Question: Firstly I have a working solution but its prone to failure.
I would like to turn on my amp from Logitech Squeeze Center.
- - -
I have been able to send CEC commands from the player to the Amp to turn it on.
I further developed (with help from snippets of code from around the web) the solution so that the interface in SqueezeCenter, when the power button has been pressed sends a TCP packet to the player where the player runs a bash script and in turn sends a CEC command to the AMP - powering it on.

The Perl plugin that sends the packet when the relevant players power button is pressed I have it set to just send packets to the specific dining room player - but I would like it in the future to find the IP of the player that had its power button pressed and send a packet to that instead.
'''
package Plugins::PowerMonitor::Plugin;
use strict;
use IO::Socket;
use Slim::Utils::Log;
use Slim::Control::Request;
my $log = Slim::Utils::Log->addLogCategory(
{ category => 'plugin.powerMonitor',
defaultLevel => 'ERROR',
description => getDisplayName(),
}
);
sub getFunctions {
return '';
}
sub getDisplayName {
return 'PLUGIN_POWER_MONITOR';
}
sub initPlugin {
$log->debug("initPlugin");
# Subscribe to power events
Slim::Control::Request::subscribe( \&powerCallback, [ ['power'] ] );
}
sub shutdownPlugin {
$log->debug("shutdownPlugin");
Slim::Control::Request::unsubscribe( \&powerCallback );
}
sub powerCallback {
$log->debug("powerCallback");
my $request = shift;
my $client = $request->client() || return;
my $sock = IO::Socket::INET->new(
Proto => 'tcp',
PeerPort => 6500,
PeerAddr => '192.168.0.31',
);
if ( !$sock ) {
$log->error("Could not create socket: $!");
return;
}
my $msg = $client->id() . ':' . $client->name() . ':' . $client->power() . $/;
$log->debug($msg);
my $rc = $sock->send($msg);
if ( !$rc ) {
$log->error("Send error: $!");
}
}
'''
The Bash script on the player - this sits as a daemon on the player listening for the packet on port 6500:
'''
#!/bin/bash
netcat -lk 6500 | while read line
do
if echo $line | grep -q 'Dining_Room:1'
then
powerStatus=$(echo "pow 5" | cec-client -s -d 1 |grep "power status" |cut -d ' ' -f 3)
if [ "$powerStatus" = "standby" ]; then
echo "Powering On Amp....."
echo "on 5" | cec-client -s -d 1
fi
elif echo $line | grep -q 'Dining_Room:0'
then
powerStatus=$(echo "pow 5" | cec-client -s -d 1 |grep "power status" |cut -d ' ' -f 3)
if [ "$powerStatus" = "on" ]; then
echo "Powering Off Amp....."
echo "standby 5" | cec-client -s -d 1
fi
fi
done
'''
A very hair brained elaborate setup but this is what I have to work with in terms of Perl plugins for Squeezebox.
I would like to know if there is a more stable way of doing this and what would that be - could I tweak the current setup to make it more stable - could I change the Perl script to write a file on the player instead of sending a packet and using netcat (this seams to be the place it breaks)
I don't know Perl but am quite versed with Linux and bash scripting
On the topic of it sending to the IP of the player it looks like it instantiates a $client and that has a method of name - I wonder what else is available in there - man I wish I knew Perl.
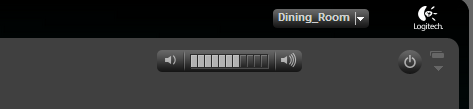
Answer: I decided to change my approach so that the server would SSH into the player and run the relevant script.
Initial tests show this is way more reliable than netcat. I couldn't get the key auth to work so had to put a password in the script.
Perl Script:
'''
package Plugins::PowerMonitor::Plugin;
use strict;
use warnings;
use IO::Socket;
use Slim::Utils::Log;
use Slim::Control::Request;
use Net::SSH::Any;
my $log = Slim::Utils::Log->addLogCategory( {
category => 'plugin.powerMonitor',
defaultLevel => 'ERROR',
description => getDisplayName(),
});
sub getFunctions {
return '';
}
sub getDisplayName {
return 'PLUGIN_POWER_MONITOR';
}
sub initPlugin {
$log->debug("initPlugin");
# Subscribe to power events
Slim::Control::Request::subscribe(
\&powerCallback,
[['power']]
);
}
sub shutdownPlugin {
$log->debug("shutdownPlugin");
Slim::Control::Request::unsubscribe( \&powerCallback );
}
sub powerCallback {
$log->debug("powerCallback");
my $request = shift;
my $client = $request->client() || return;
my $host = "192.168.0.31";
my $user = "pi";
my $pass = "myPassword";
my $ssh = Net::SSH::Any->new($host, user => $user, password => $pass);
if ($ssh->error) {
$log->error("whee...something wrong here: " . $ssh->error);
}
else {
my @out = $ssh->capture('nohup /home/pi/ampOn > foo.out 2> foo.err < /dev/null &');
$log->debug("@out");
}
}
'''
Altered bash script:
'''
#!/bin/bash
if [ ! -f /tmp/ampIsOn ]
then
powerStatus=$(echo "pow 5" | cec-client -s -d 1 |grep "power status" |cut -d ' ' -f 3)
if [ "$powerStatus" = "standby" ]; then
echo "Powering On Amp....."
echo "on 5" | cec-client -s -d 1
touch /tmp/ampIsOn
fi
else
powerStatus=$(echo "pow 5" | cec-client -s -d 1 |grep "power status" |cut -d ' ' -f 3)
if [ "$powerStatus" = "on" ]; then
echo "Powering Off Amp....."
echo "standby 5" | cec-client -s -d 1
rm /tmp/ampIsOn
fi
fi
'''
I wont mark as correct yet in case someone has some better solutions or hints.